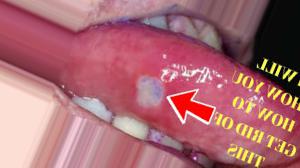
Condition: Mouth Ulcer